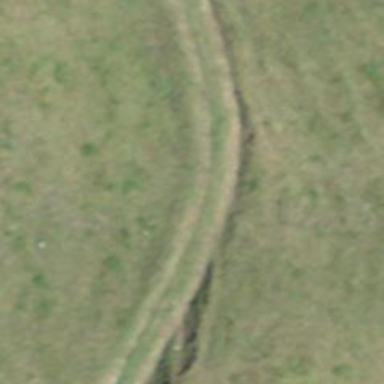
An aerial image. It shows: Track with ground surface graded as grade3.